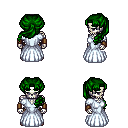
a pixel art fantasy rpg character, male body template, skeleton, underdress, robe skirt, green princess hairstyle, leather bracers, brown shoes, four views (front, back, left, right), 2x2 character sprite sheet, small pixel art, hard edges, no anti-aliasing